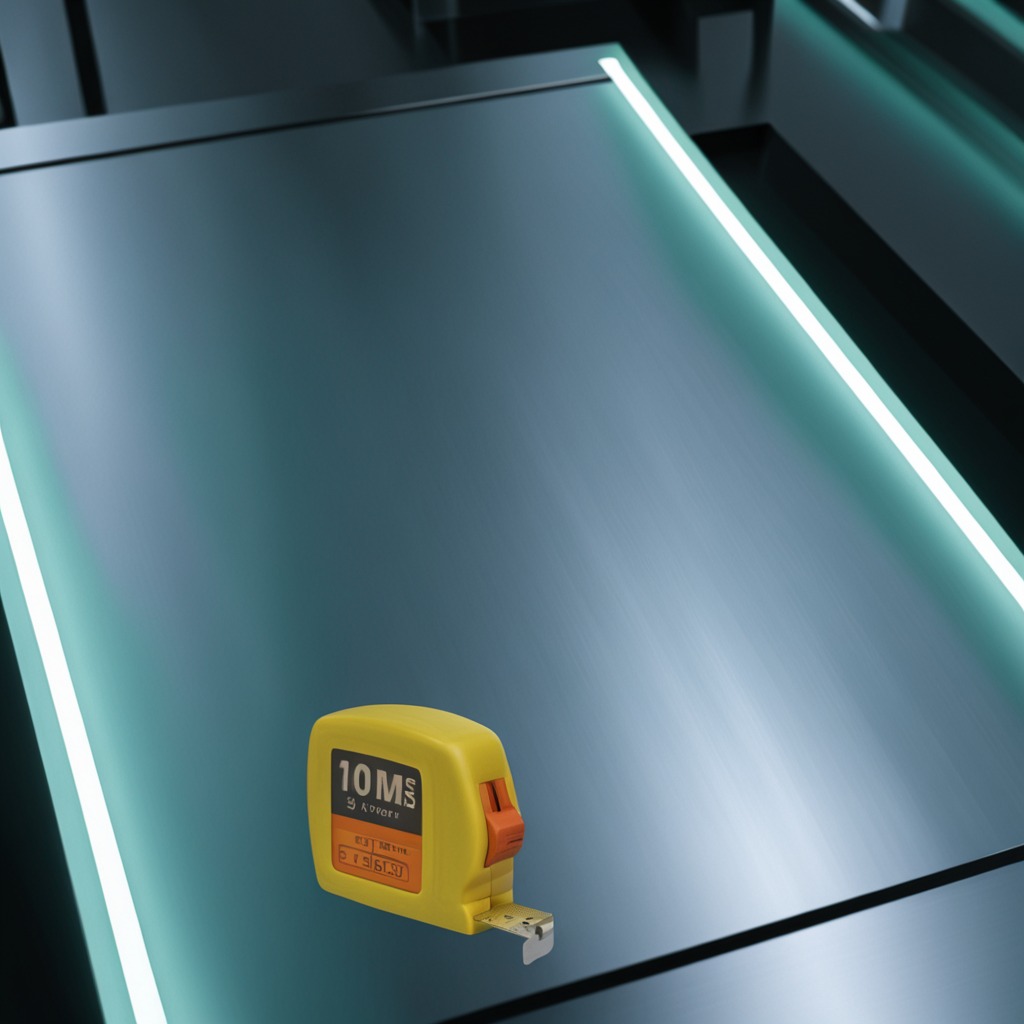
A measuring tape lies on the metal table in a machine shop under fluorescent lights.